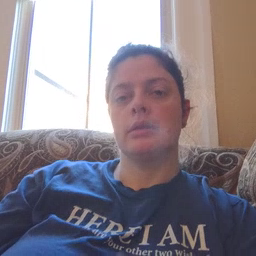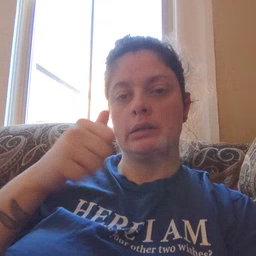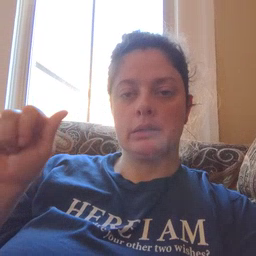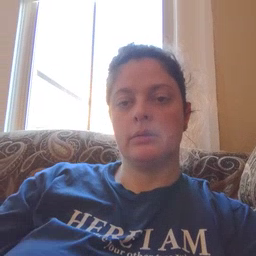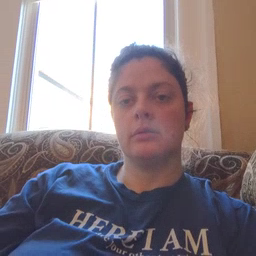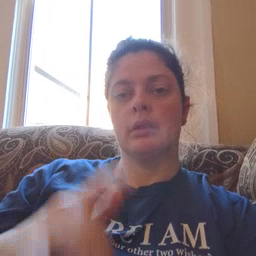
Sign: any